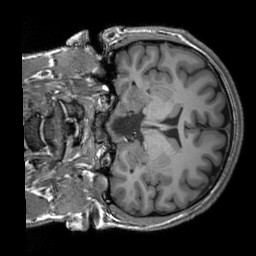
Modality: T1w
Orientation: coronal
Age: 21
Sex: male
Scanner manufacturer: siemens
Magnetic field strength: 3 T
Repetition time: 2.3 s
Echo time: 0.00303 s